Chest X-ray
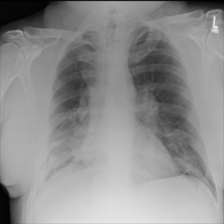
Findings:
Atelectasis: negative
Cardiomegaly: negative
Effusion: negative
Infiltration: negative
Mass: negative
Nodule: negative
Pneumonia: negative
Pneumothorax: negative
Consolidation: negative
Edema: negative
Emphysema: negative
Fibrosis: negative
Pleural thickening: negative
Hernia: negative